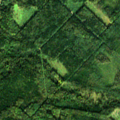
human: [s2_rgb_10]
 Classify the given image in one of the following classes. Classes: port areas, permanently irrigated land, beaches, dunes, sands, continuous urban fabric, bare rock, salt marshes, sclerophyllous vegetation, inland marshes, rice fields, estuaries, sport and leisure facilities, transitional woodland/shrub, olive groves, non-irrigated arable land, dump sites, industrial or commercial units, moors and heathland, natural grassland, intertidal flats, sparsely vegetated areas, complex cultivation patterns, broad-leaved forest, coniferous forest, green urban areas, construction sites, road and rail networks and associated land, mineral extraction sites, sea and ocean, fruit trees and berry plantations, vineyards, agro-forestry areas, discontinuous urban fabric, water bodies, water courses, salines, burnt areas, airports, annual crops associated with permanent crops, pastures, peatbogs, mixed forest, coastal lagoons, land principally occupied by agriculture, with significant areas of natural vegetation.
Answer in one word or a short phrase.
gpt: broad-leaved forest, coniferous forest, mixed forest